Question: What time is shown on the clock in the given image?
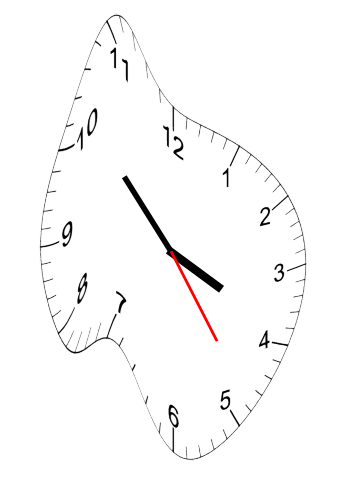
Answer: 03:52:24